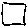
Label: square